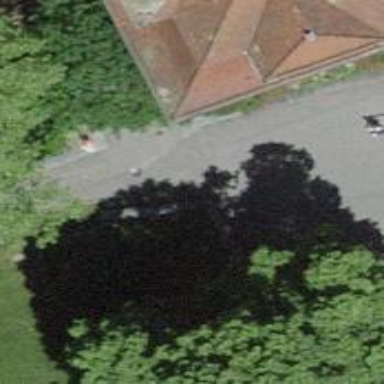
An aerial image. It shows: Set of steps on the road.